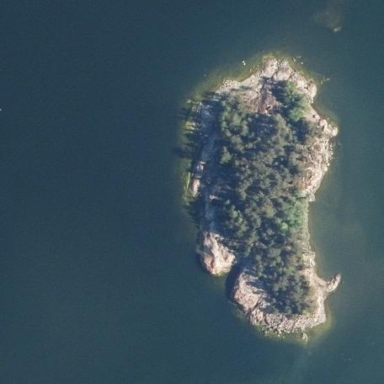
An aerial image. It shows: Islet along the coastline.